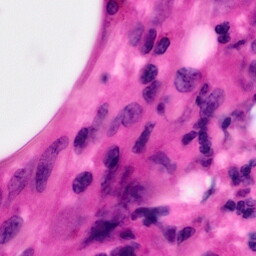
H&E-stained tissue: Pancreatic